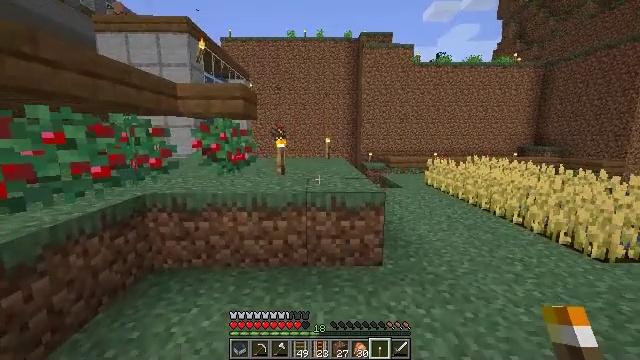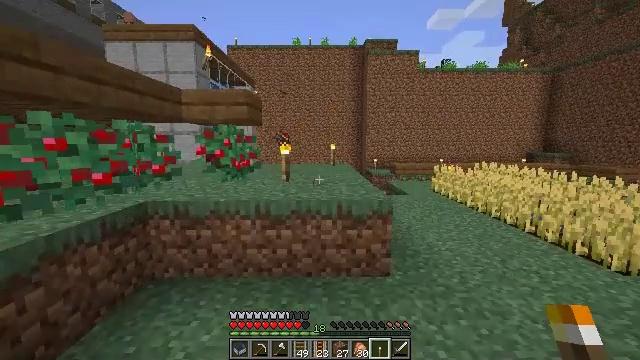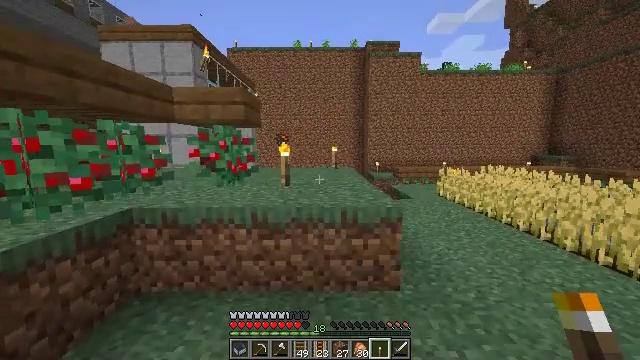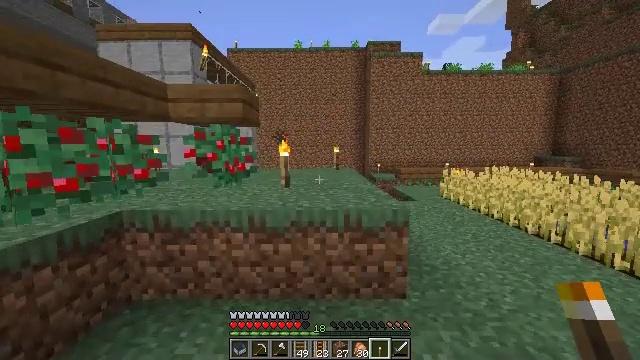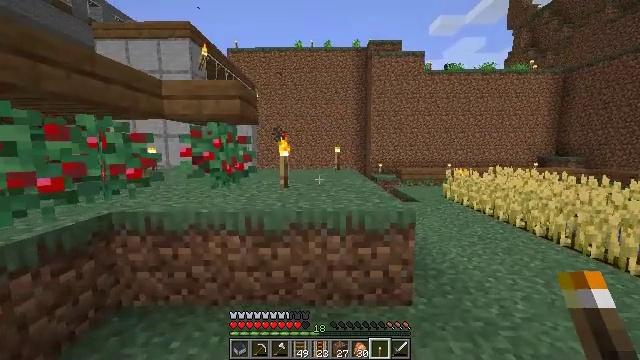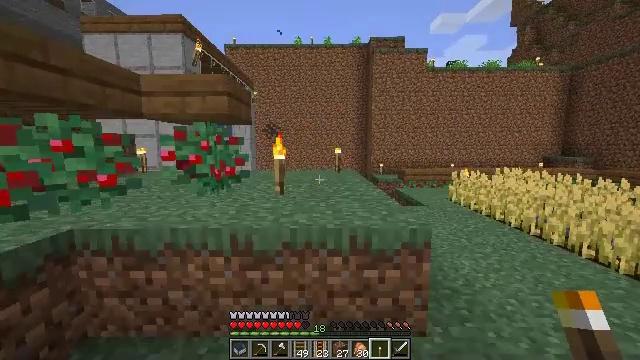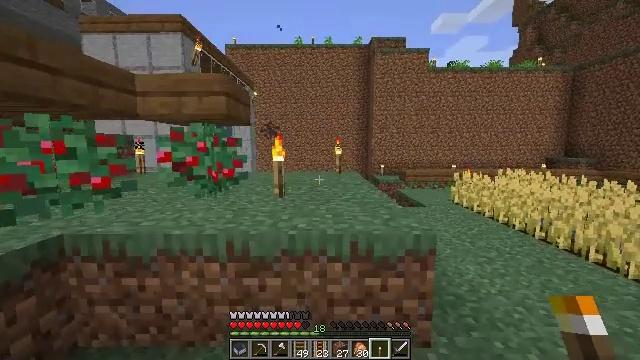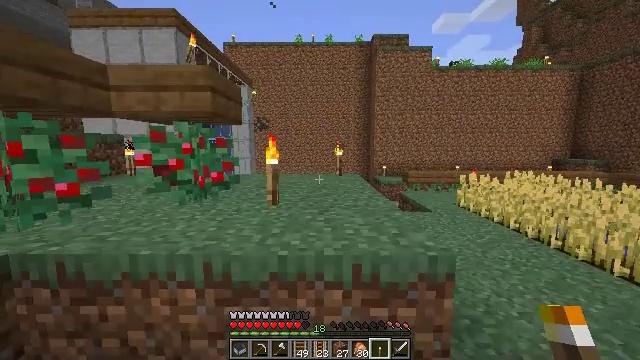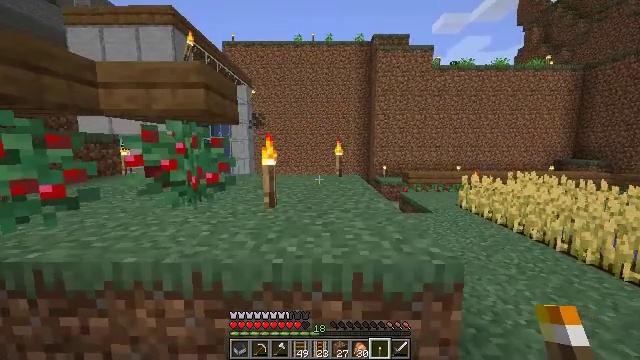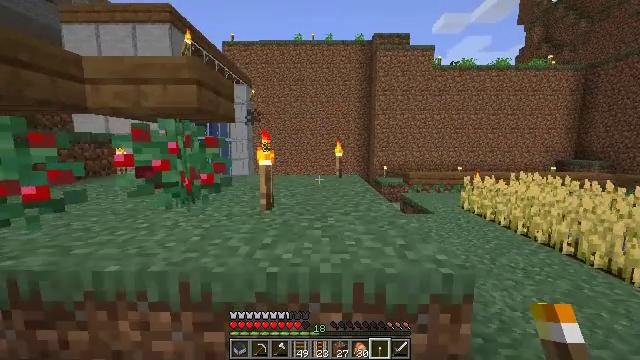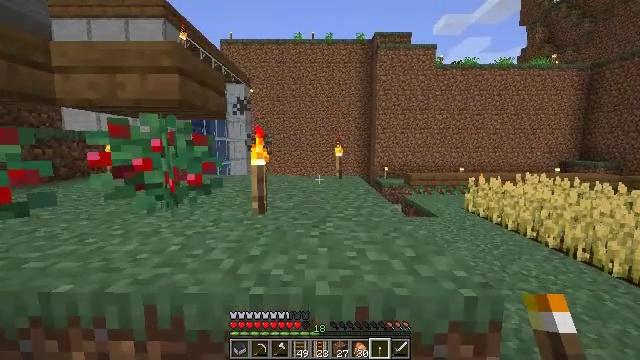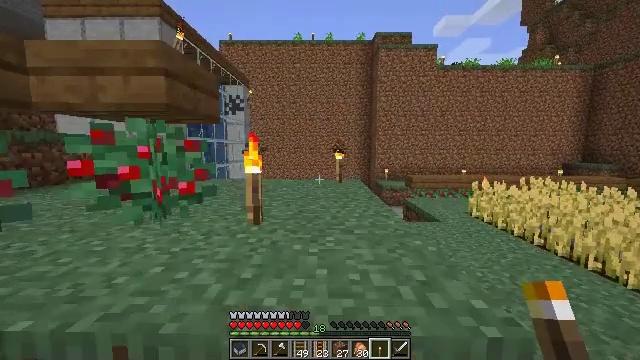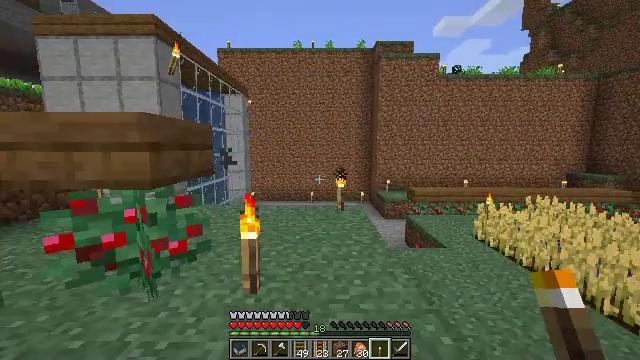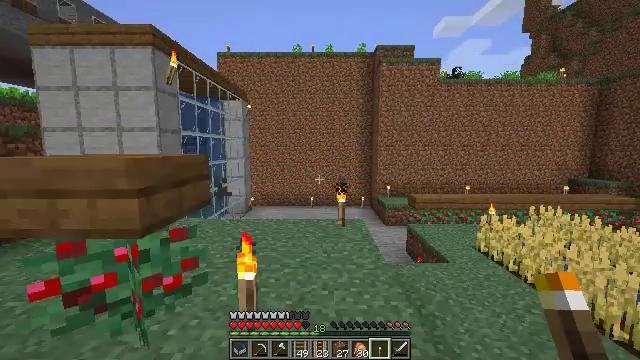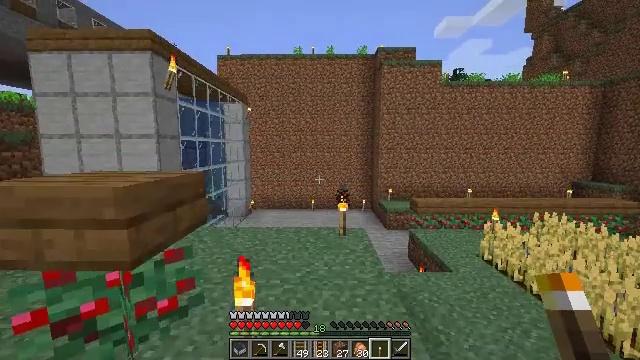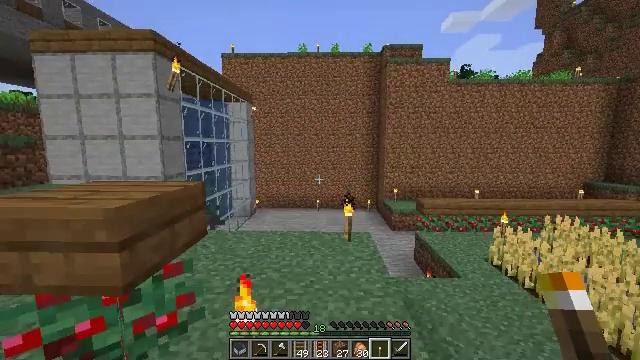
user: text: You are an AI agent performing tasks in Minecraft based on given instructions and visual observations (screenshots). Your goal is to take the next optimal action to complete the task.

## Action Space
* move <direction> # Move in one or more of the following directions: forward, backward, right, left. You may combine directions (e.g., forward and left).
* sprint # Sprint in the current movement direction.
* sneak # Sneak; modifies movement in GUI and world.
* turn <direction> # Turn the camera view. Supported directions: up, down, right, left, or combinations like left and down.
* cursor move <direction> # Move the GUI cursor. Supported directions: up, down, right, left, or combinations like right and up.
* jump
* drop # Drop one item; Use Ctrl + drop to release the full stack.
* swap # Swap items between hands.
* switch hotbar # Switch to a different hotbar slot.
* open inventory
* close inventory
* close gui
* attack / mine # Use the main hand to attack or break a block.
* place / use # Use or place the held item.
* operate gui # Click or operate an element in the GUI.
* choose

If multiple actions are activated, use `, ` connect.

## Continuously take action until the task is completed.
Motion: motion action
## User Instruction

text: Mine the rail.
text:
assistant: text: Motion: move forward, turn left and up
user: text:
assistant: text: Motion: move forward
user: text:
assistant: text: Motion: move forward
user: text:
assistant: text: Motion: move forward
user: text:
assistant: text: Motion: move forward
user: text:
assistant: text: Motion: move forward
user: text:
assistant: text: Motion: move forward
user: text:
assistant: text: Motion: move forward
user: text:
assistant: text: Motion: move forward
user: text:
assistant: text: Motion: move forward
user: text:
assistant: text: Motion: move forward, jump
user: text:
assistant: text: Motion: move forward, jump
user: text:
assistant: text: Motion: move forward, jump
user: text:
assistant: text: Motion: move forward, jump
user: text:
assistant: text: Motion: move forward, turn left, jump
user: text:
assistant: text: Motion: move forward, jump
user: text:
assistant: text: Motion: move forward, turn left, jump
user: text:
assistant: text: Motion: move forward, turn left
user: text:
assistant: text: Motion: move forward, sprint, turn left
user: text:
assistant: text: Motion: move forward, sprint, turn left
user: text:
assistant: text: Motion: move forward, sprint, turn left and up
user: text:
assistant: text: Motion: move forward, sprint, turn left
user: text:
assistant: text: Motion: move forward, sprint, turn left
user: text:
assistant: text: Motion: move forward, turn left
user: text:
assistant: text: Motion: move forward and move right, turn left and up
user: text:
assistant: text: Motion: move forward and move right, turn left and up
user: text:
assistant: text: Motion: move forward and move right, turn left and up
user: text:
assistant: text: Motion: move forward and move right, turn left and up
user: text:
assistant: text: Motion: move forward and move right, sprint, turn left and up
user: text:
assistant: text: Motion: move forward and move right, sprint, turn left and up